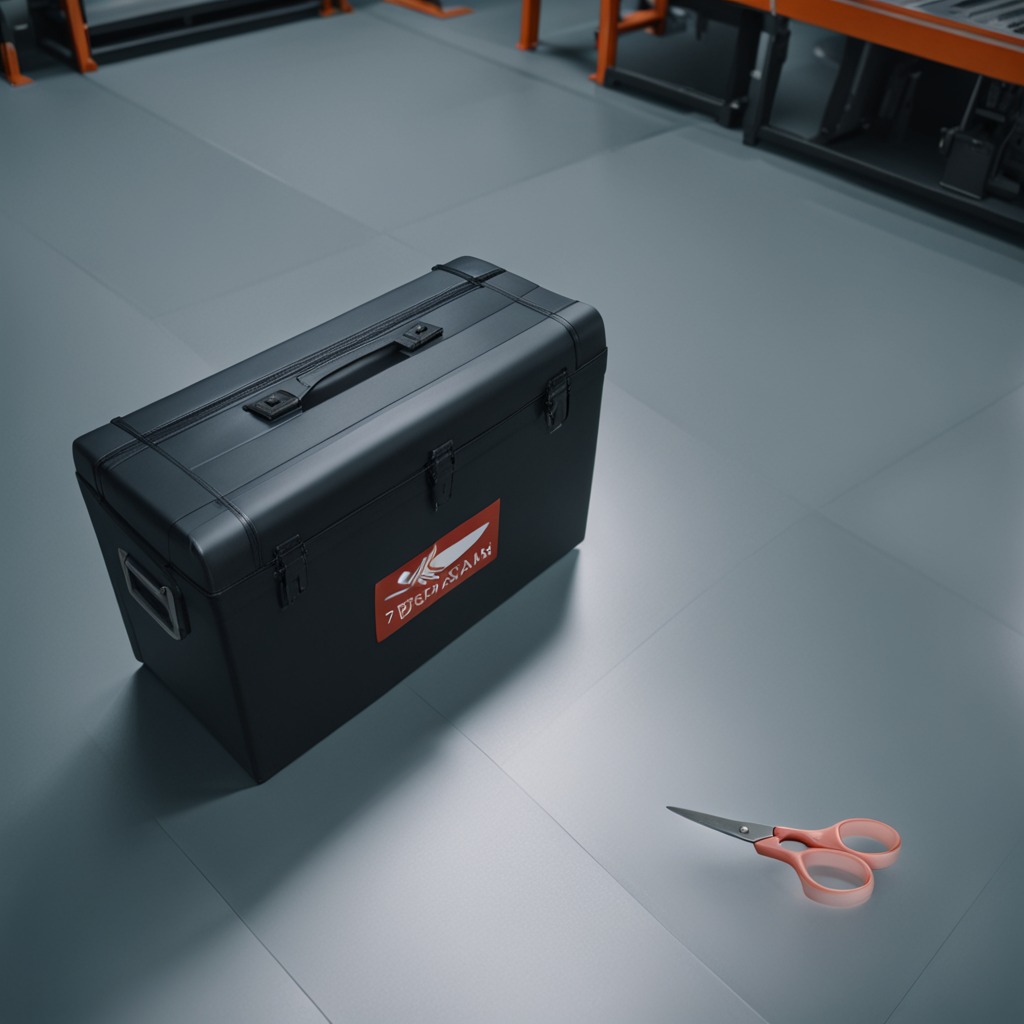
A scissor is lying on the toolbox surface.